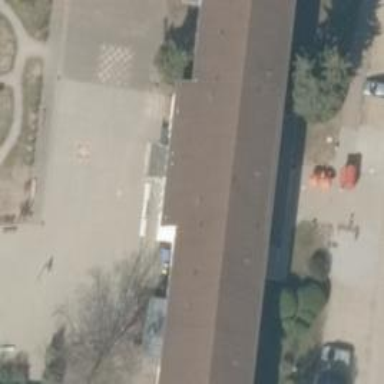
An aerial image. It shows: Building with gabled roof.